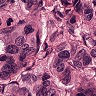
Metastatic tissue present: yes